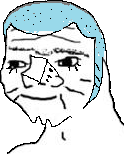
Label: 5_Boomer